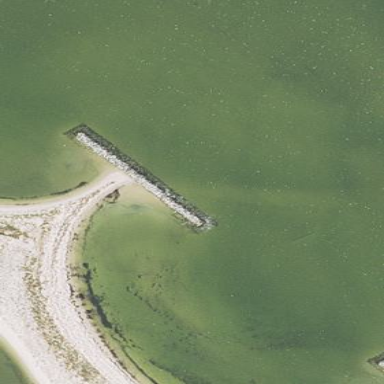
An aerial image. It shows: Breakwater structure.